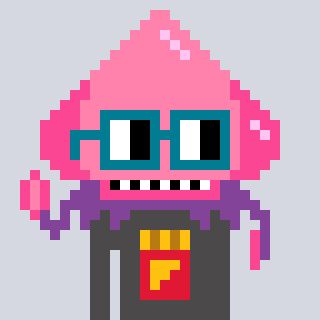
a pixel art character with square dark green glasses, a squid-shaped head and a grayscale-colored body on a cool background